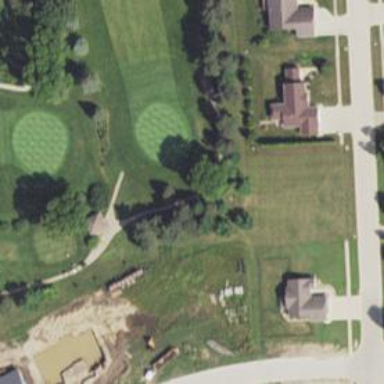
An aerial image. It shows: Service road designated as golf cart path.